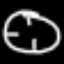
Label: clock